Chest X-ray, AP view. Patient: 66 years old, sex M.
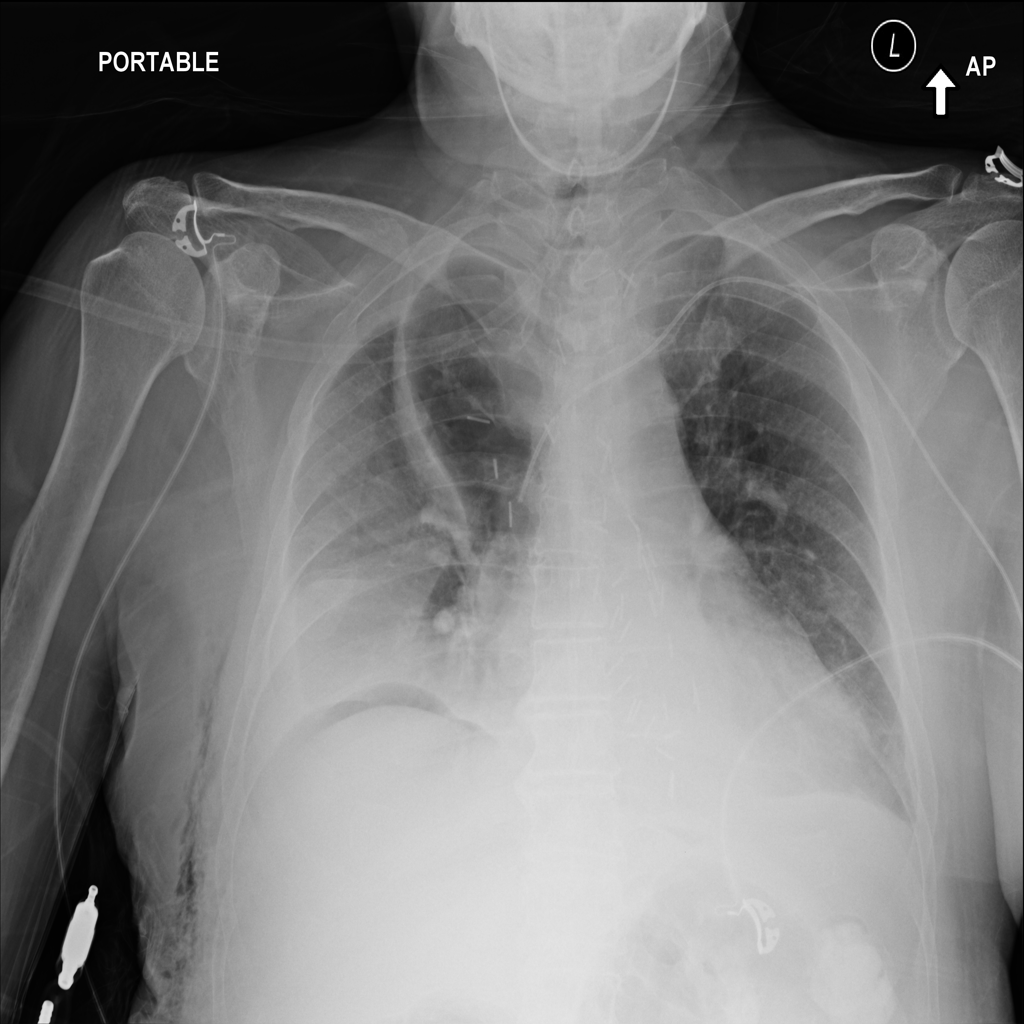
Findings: Effusion, Infiltration